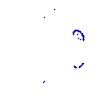
Particle: kaon